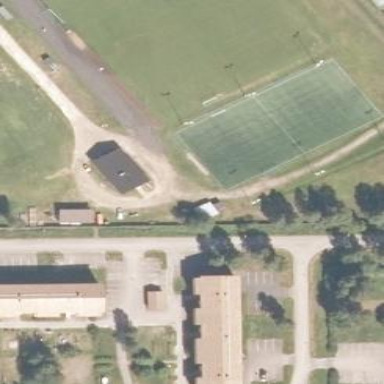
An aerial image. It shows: Pitch for leisure activities.